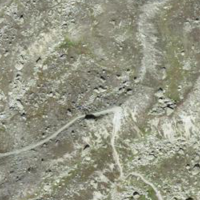
EUNIS habitat code: 48
Species observed at this site:
Doronicum grandiflorum